Interaction volume radius: 10 \u00c5
Interaction volume height: 30 \u00c5
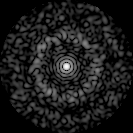
Disorder parameter: 0.8215